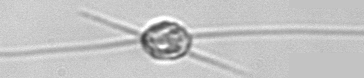
Label: Chaetoceros_danicus